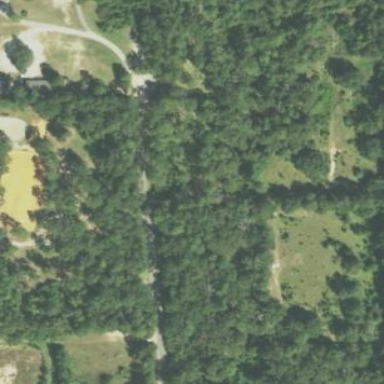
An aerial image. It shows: Mixed leaf woodland.